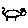
Label: cat